Field crop: tomato
Growth stage: 2
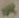
Species: solanum